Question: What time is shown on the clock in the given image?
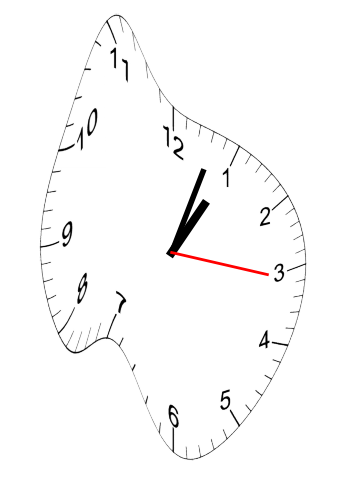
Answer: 01:03:16